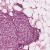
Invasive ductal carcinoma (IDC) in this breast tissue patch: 1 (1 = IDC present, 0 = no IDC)